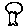
Label: tree